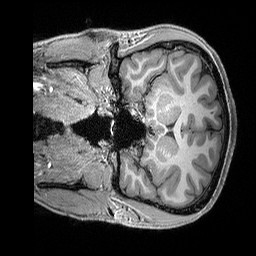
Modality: T1w
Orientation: coronal
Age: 21
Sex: male
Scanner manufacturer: siemens
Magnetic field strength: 3 T
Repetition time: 2.3 s
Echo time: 0.00298 s